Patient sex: M
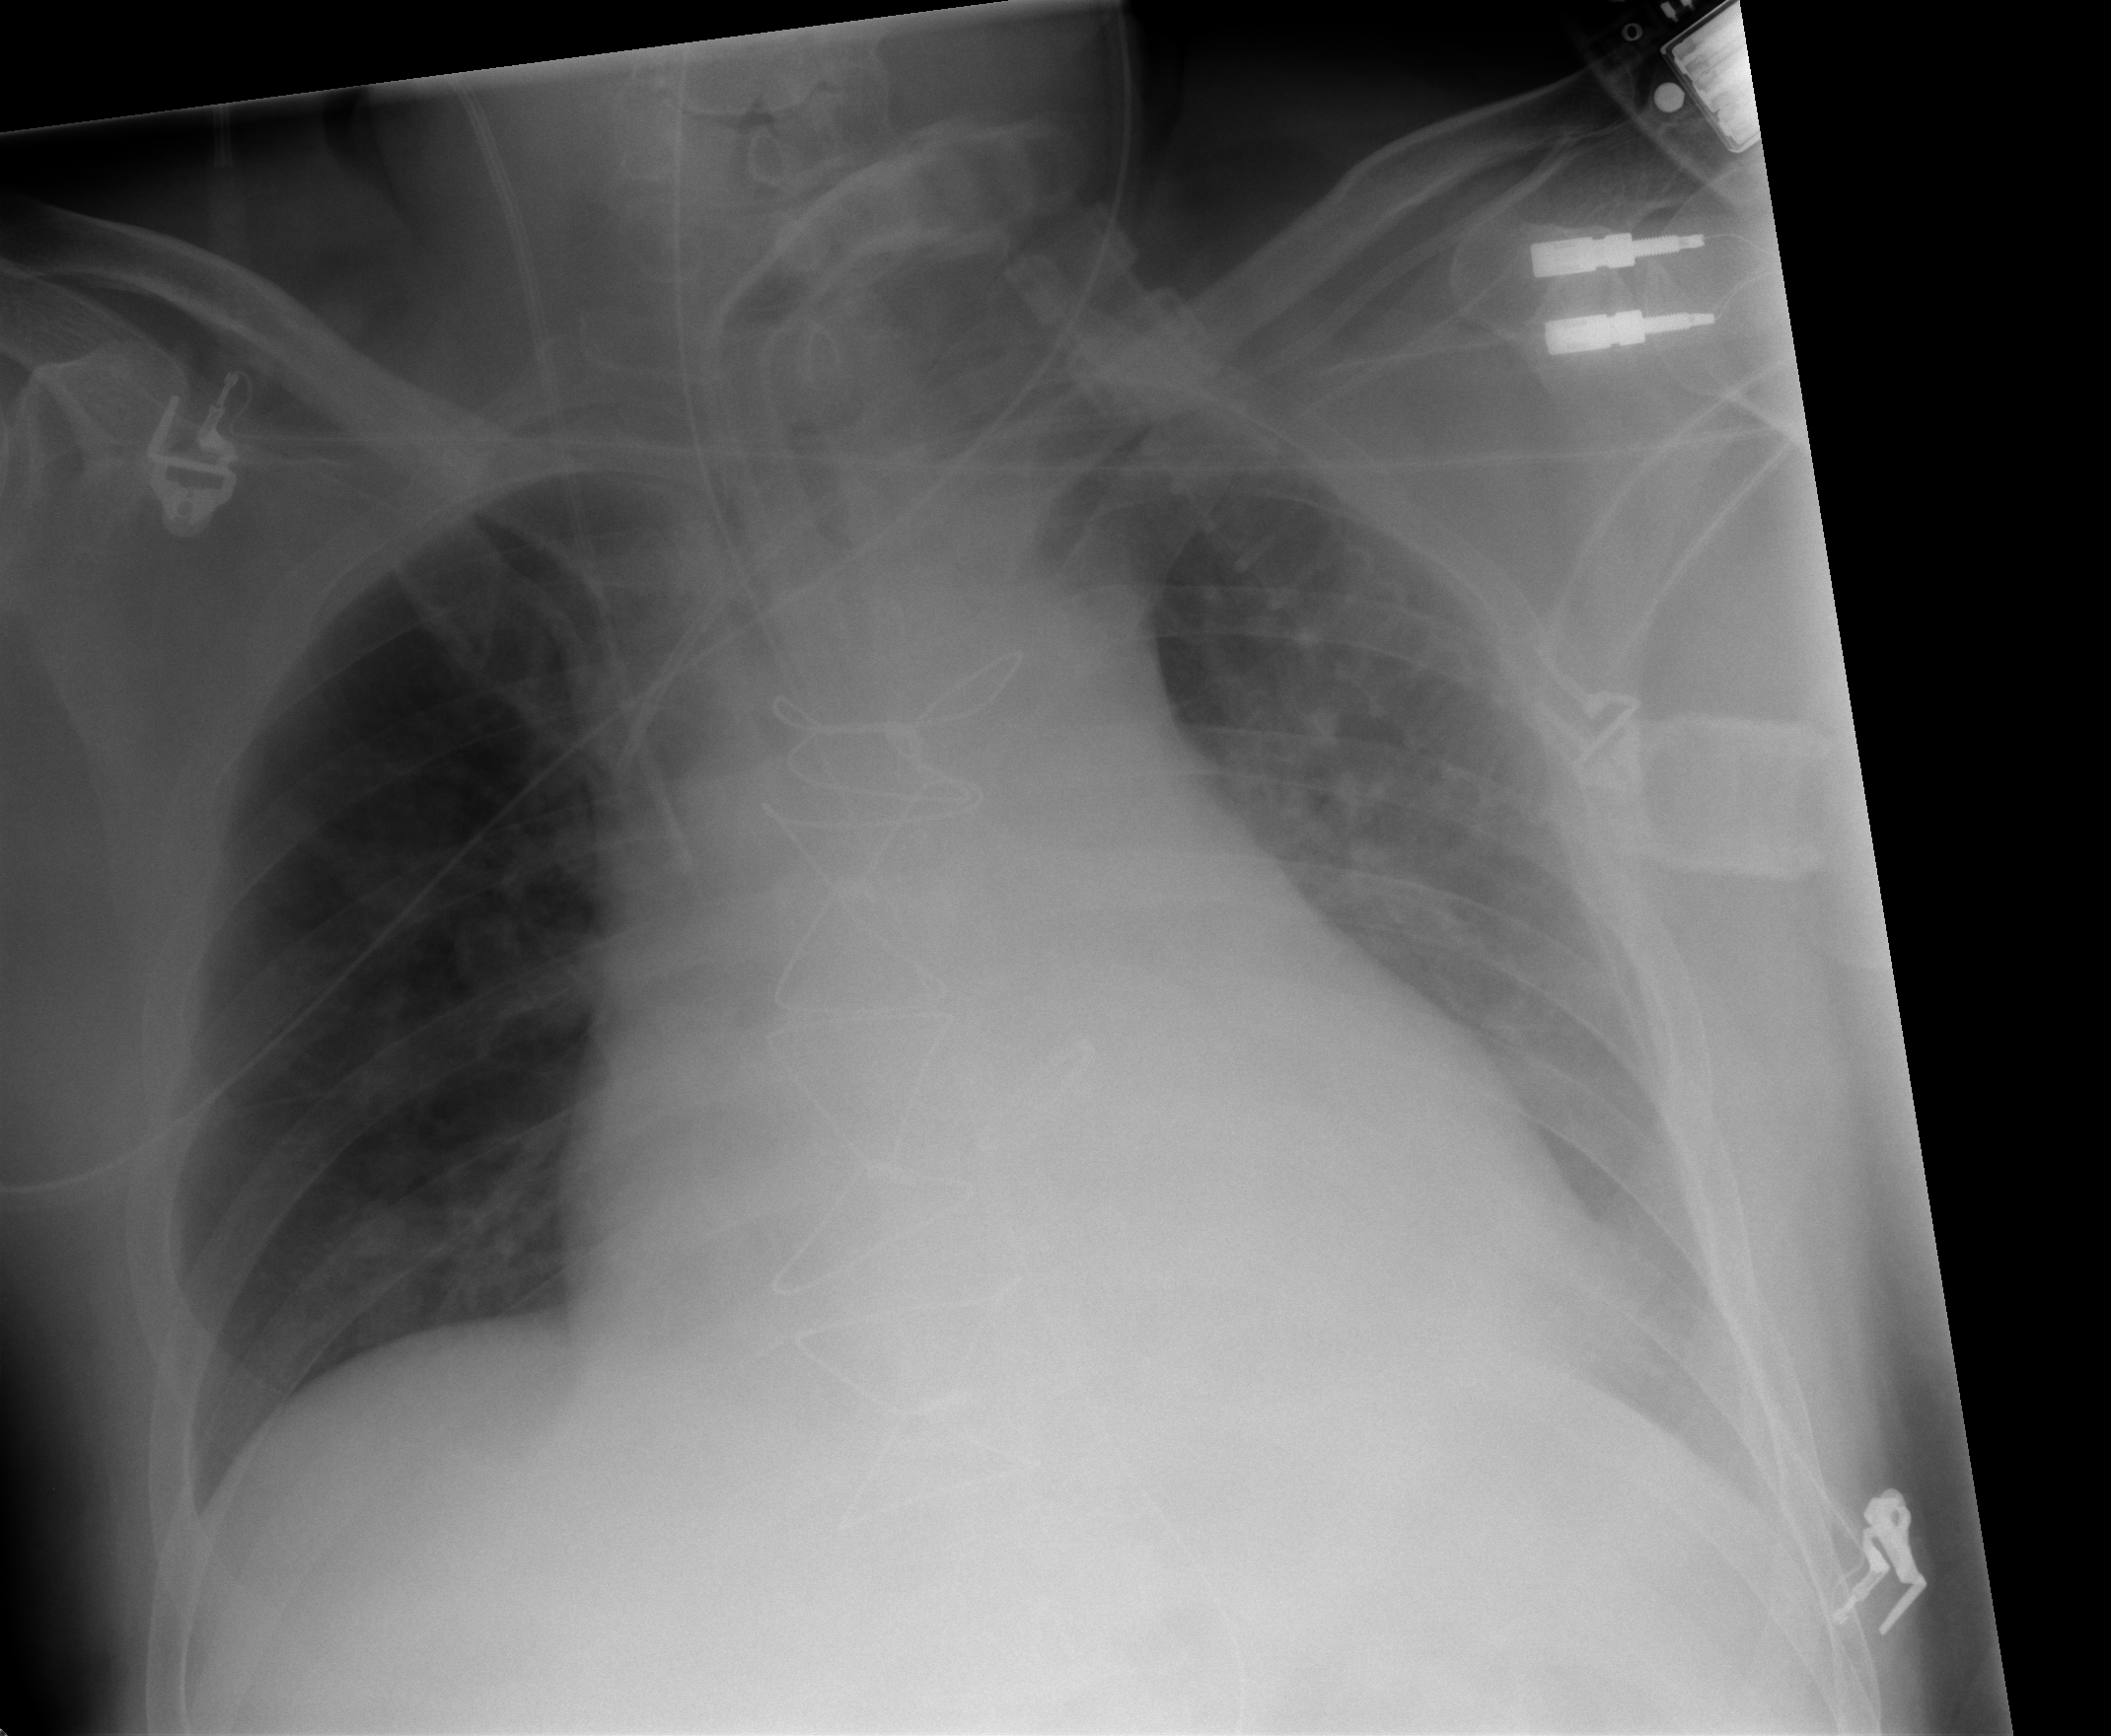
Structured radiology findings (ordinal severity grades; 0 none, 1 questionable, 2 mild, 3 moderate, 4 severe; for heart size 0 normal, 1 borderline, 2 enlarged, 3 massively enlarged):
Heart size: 2
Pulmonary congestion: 2
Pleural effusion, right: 0
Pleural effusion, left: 2
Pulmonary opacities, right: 0
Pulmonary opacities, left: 0
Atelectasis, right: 0
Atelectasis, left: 2